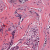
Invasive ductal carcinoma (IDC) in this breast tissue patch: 1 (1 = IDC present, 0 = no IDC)